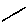
Label: line